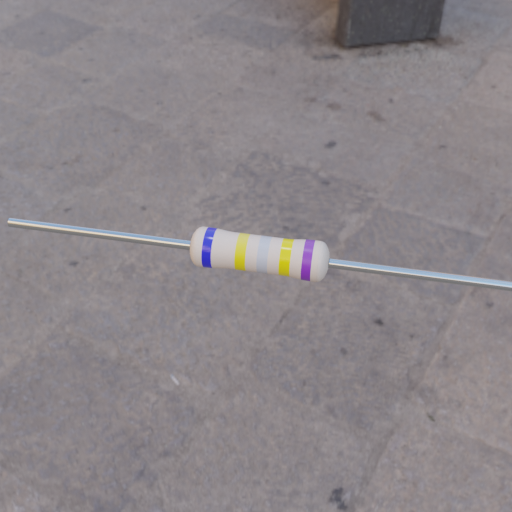
Resistor colour bands (in order): blue, yellow, silver, yellow, violet